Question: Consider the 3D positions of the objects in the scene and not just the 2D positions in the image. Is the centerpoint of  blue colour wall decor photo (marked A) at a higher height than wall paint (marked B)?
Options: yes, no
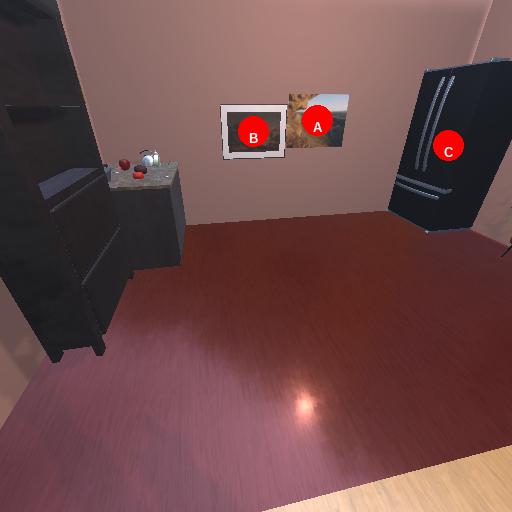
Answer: yes